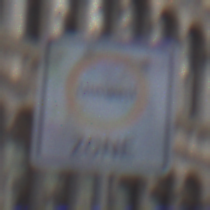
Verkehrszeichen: BeginnUmweltzone
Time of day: SunriseSunset
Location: Outdoor (Urban)
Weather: PartlyCloudy
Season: NotSpecified
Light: Natural